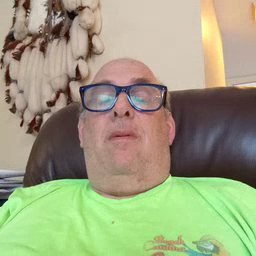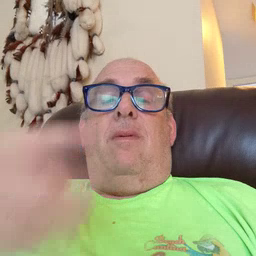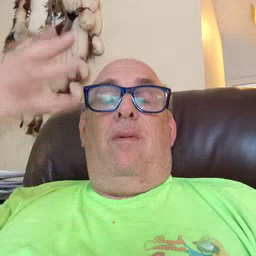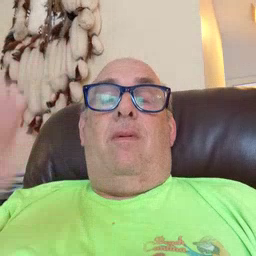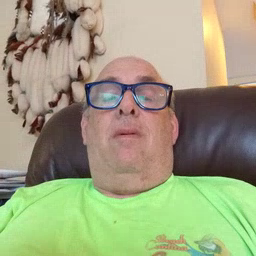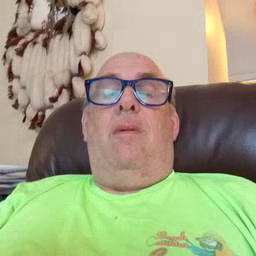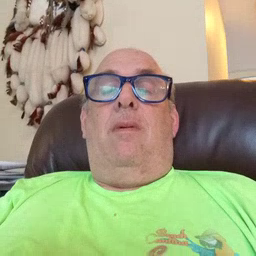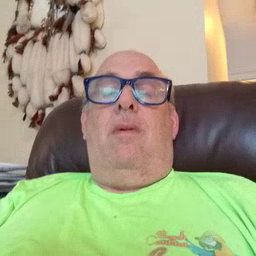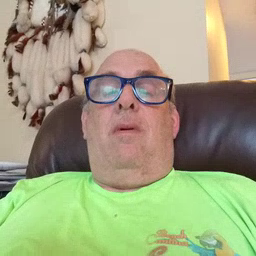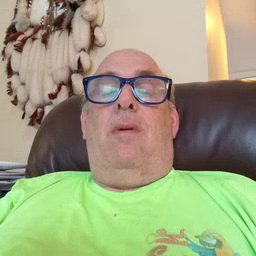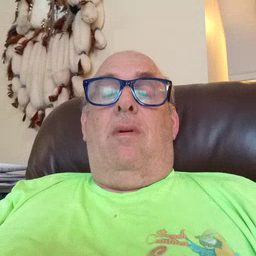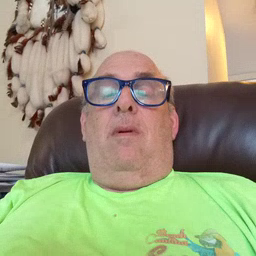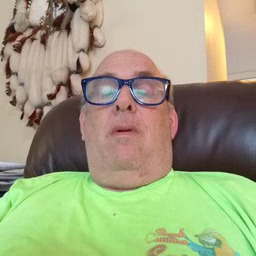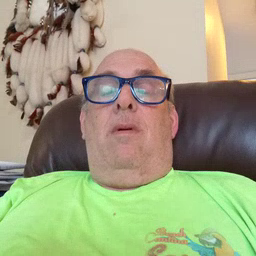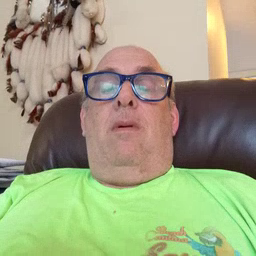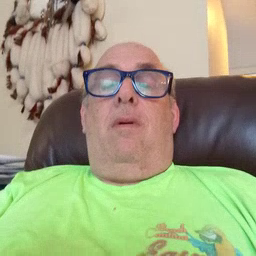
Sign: outside